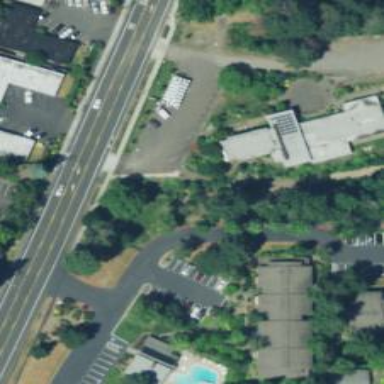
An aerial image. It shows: Parking space.